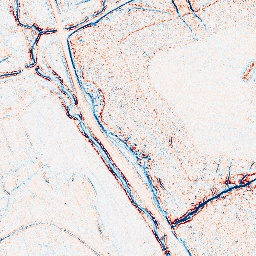
Category: edge_preserving
Decomposition family: bilateral
Decomposition parameters: d: 5
sigma_color: 50
sigma_space: 150
Upsampling method: edge_directed
Upsampling parameters: scale: 4
Upsampling scale: 4